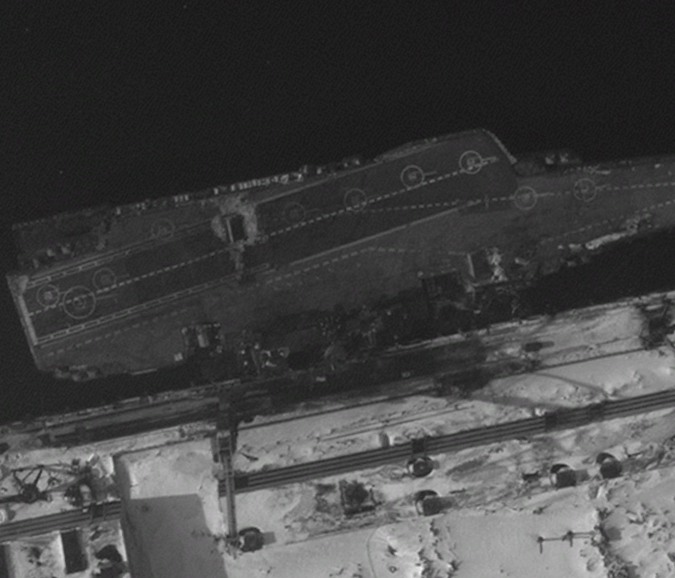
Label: aircraft_carrier